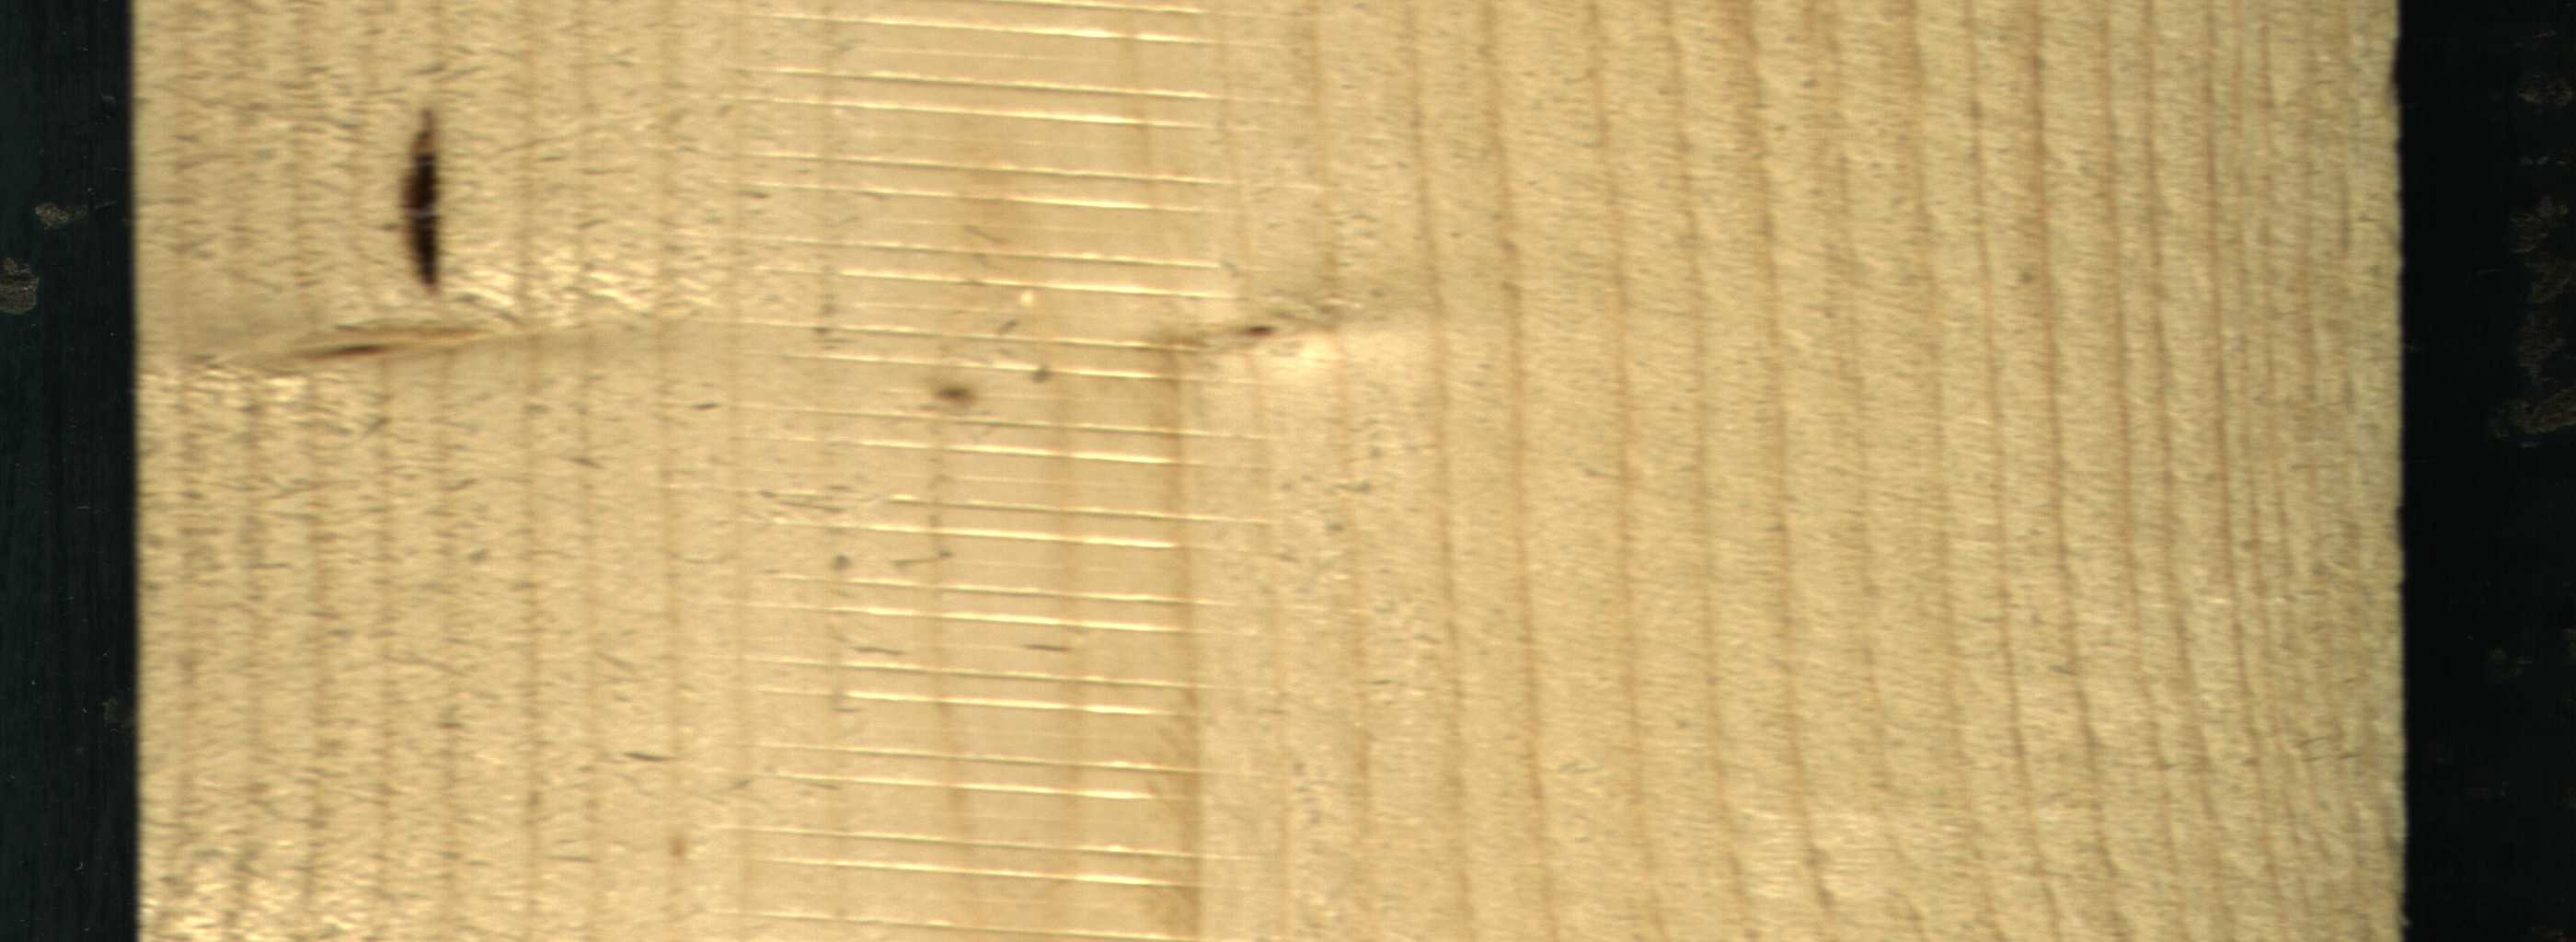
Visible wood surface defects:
resin
Live_Knot
Live_Knot